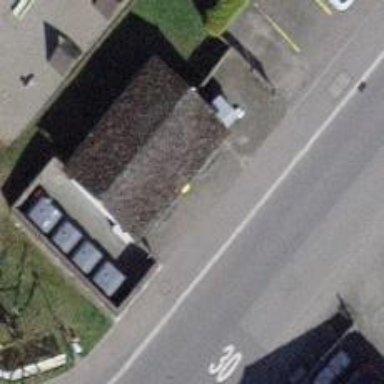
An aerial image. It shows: Post box is visible.